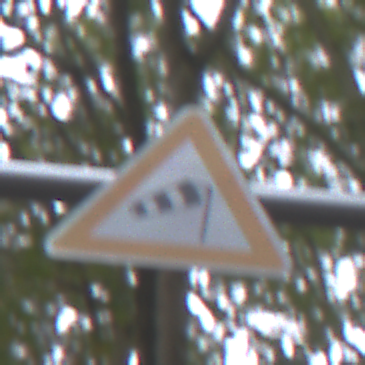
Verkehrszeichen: SeitenwindVonRechts
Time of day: MorningAfternoon
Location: Outdoor (Urban)
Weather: Overcast
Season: NotSpecified
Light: Natural